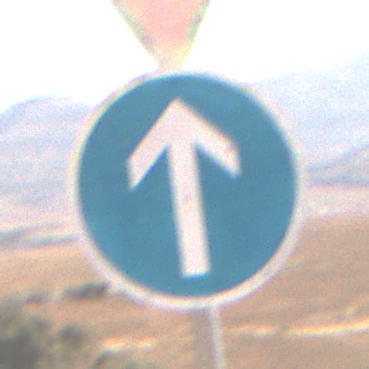
Verkehrszeichen: VorgeschriebeneFahrtrichtungGeradeaus
Zusatzzeichen oben: VorfahrtGewaehren
Umgebung: Outdoor, Nature
Tageszeit: Midday
Wetter: PartlyCloudy
Licht: Natural
Jahreszeit: NotSpecified
Kontrast: HighContrast